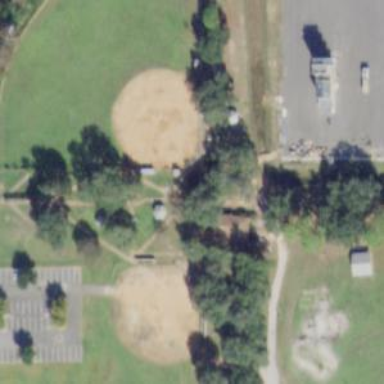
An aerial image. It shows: Sports centre specializing in baseball.